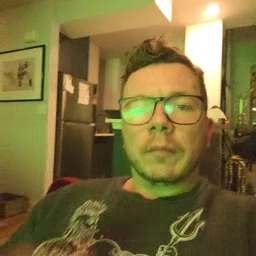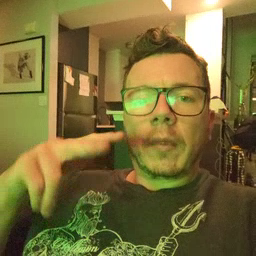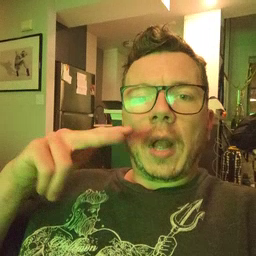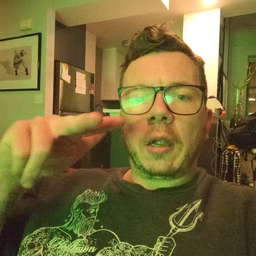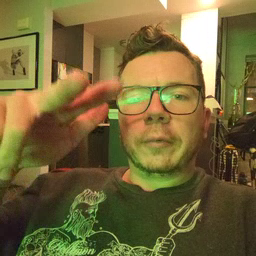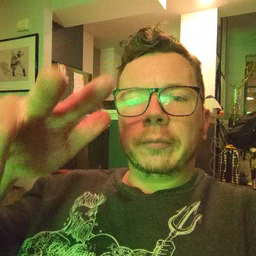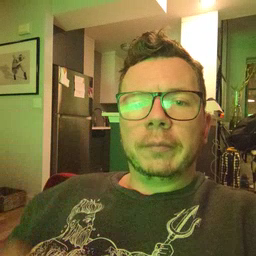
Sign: helicopter